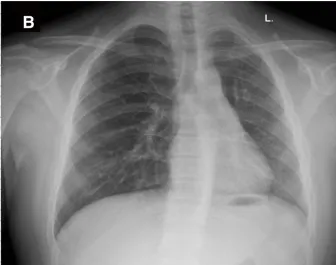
Chest x-ray Preoperative electrocardiogram indicated sinus arrhythmia and chest x-ray showed normal chest image.
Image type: radiology (x_ray)